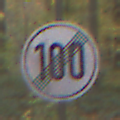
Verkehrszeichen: EndeGeschwindigkeit100
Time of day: MorningAfternoon
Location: Outdoor (Nature)
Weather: Overcast
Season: Autumn
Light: Natural